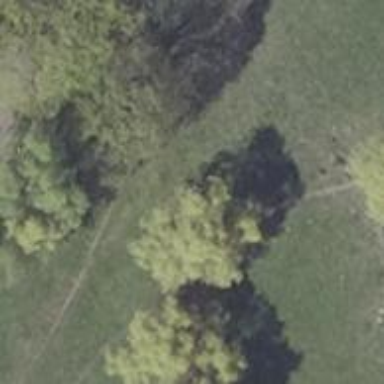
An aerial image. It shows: Deciduous broadleaved tree.